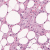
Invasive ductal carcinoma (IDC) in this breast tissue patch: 1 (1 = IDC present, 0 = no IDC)